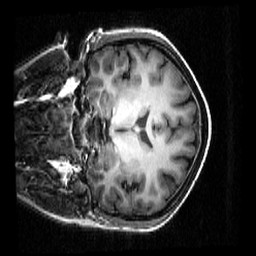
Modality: T1w
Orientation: coronal
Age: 20
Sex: female